Question: Please take a look at this
So... I got this property filled, right? It belongs to my 'visit' object
So I trye to get that string from it using:
'''
NSLog([NSString stringWithFormat:@"%@/%@", @"Doctor: ", visit.doctorName]);
'''
Here is the output:
> Doctor: /(null)
What is going on here?
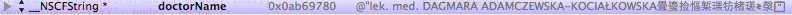
Answer: May you show us how you declare the property doctorName? Do you use ARC?